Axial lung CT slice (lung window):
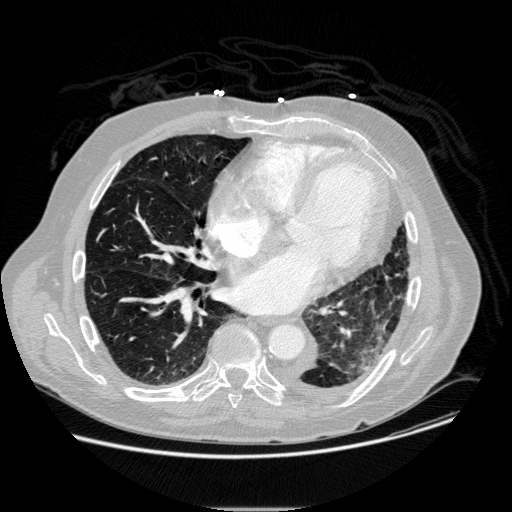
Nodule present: no